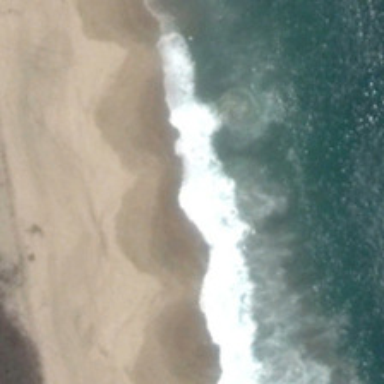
White waves are between blue ocean and yellow beach .